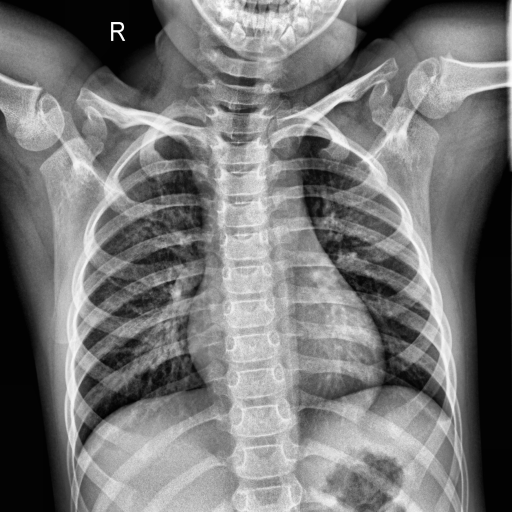
Finding: NORMAL